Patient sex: M
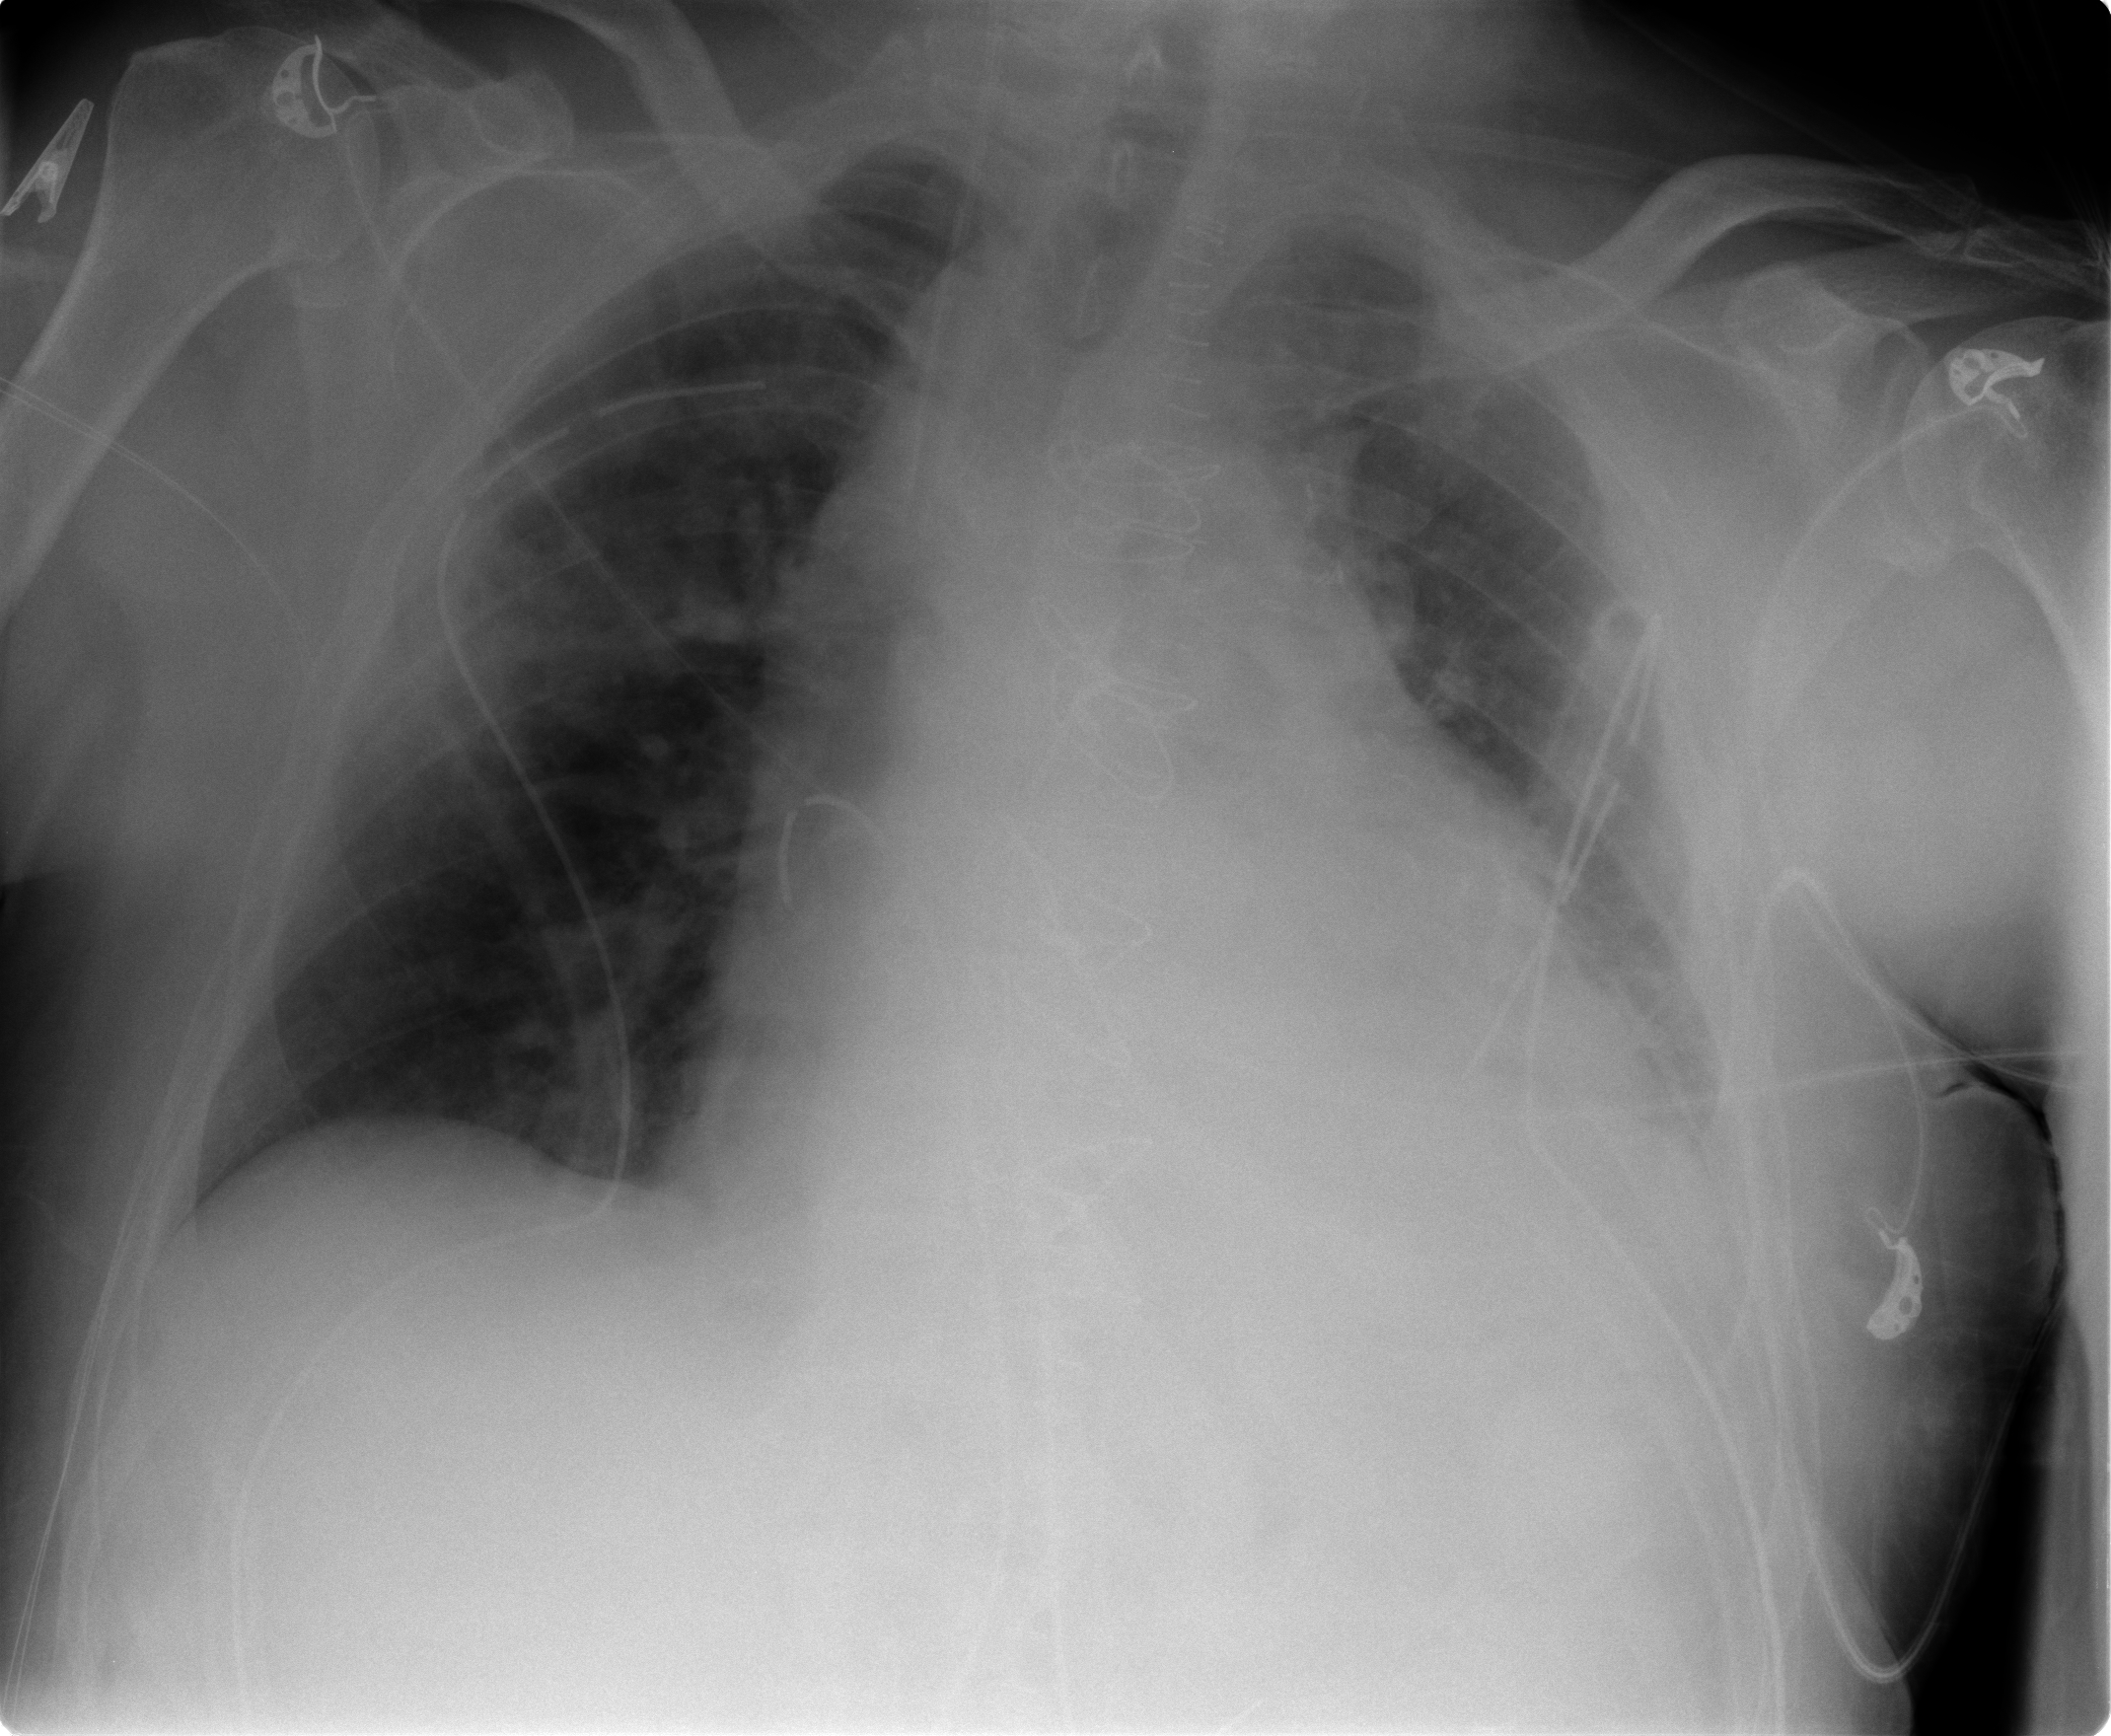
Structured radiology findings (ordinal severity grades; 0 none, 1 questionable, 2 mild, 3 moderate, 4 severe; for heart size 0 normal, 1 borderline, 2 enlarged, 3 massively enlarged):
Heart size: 3
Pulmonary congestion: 2
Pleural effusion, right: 0
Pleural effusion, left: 2
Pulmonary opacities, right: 2
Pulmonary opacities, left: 2
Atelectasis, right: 2
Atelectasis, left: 2